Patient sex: M
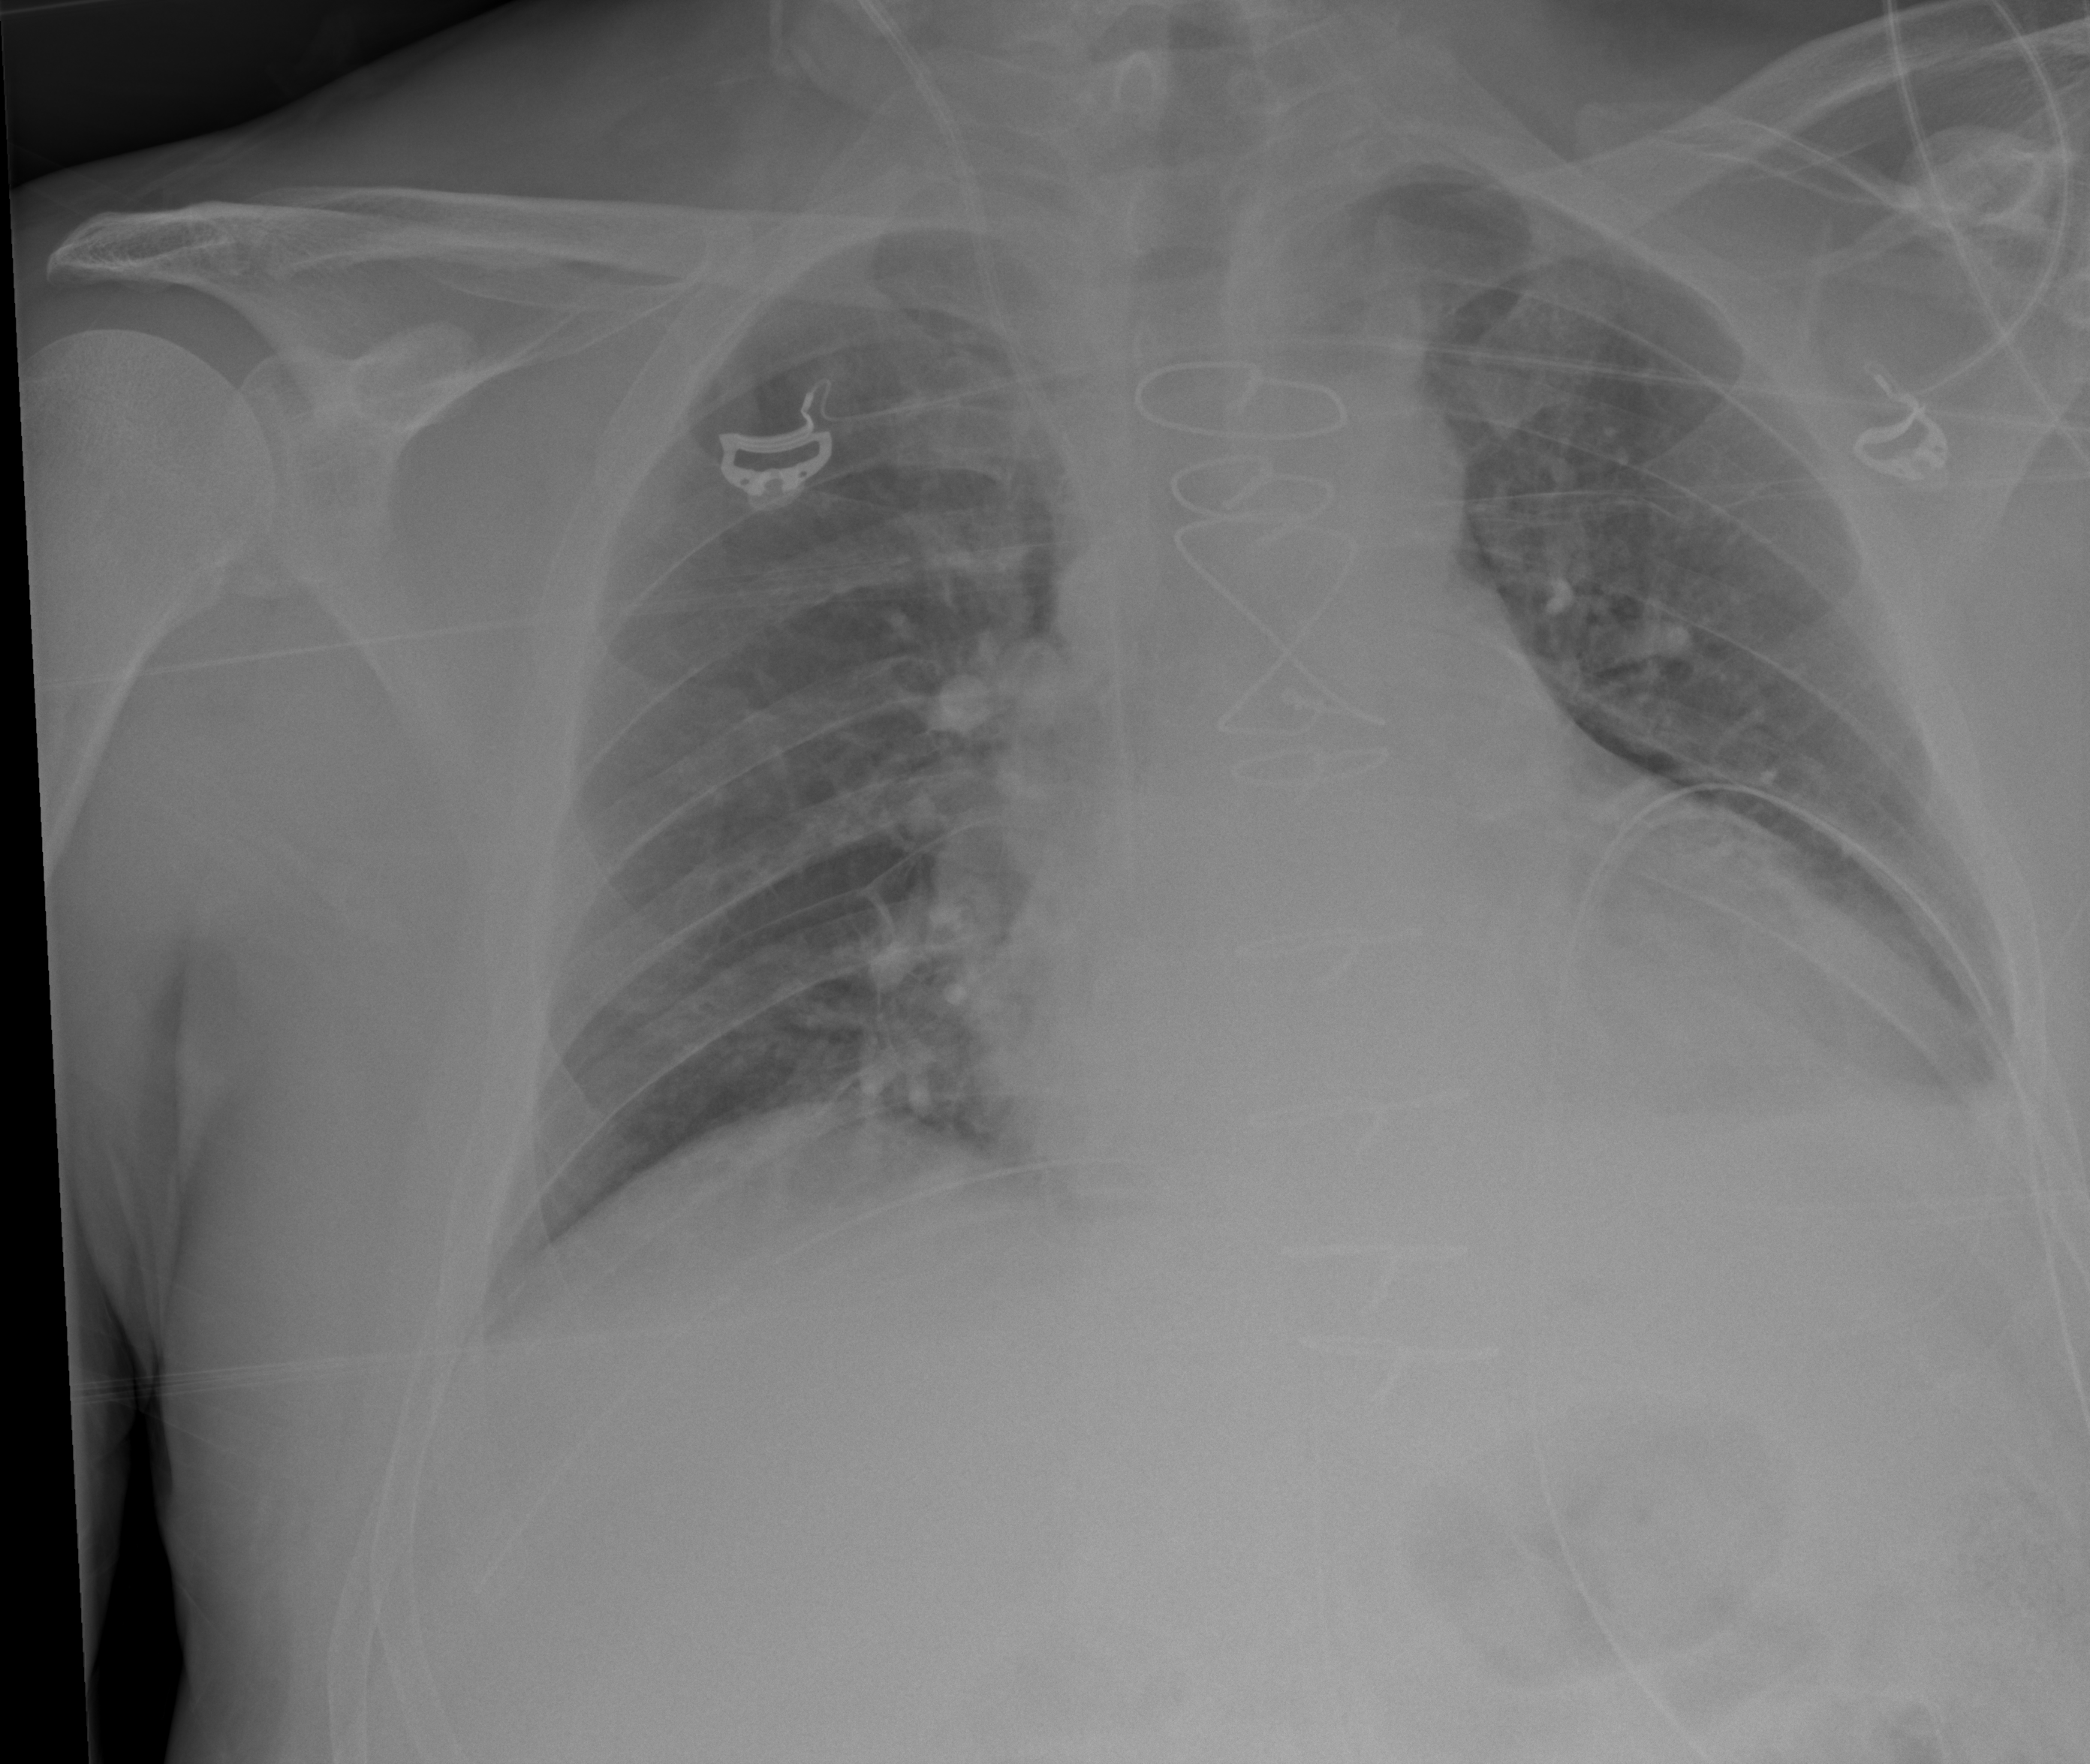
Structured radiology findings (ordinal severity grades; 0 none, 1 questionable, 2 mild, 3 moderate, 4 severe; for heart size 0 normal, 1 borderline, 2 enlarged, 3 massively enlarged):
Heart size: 2
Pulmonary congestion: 2
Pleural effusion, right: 0
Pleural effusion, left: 2
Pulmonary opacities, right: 0
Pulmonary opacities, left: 0
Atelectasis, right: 2
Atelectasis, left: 2